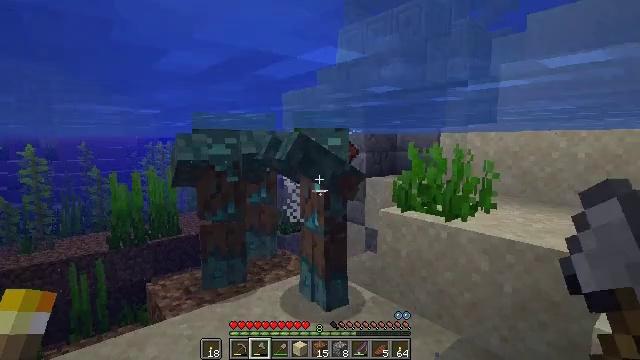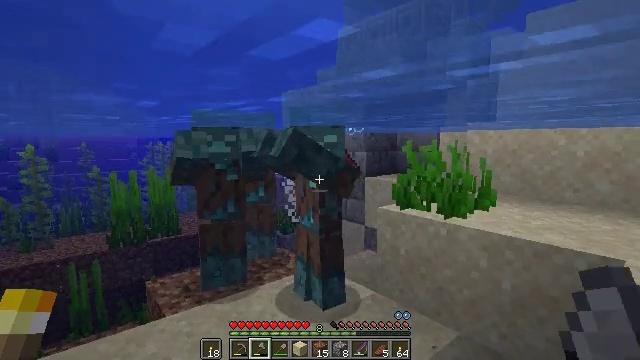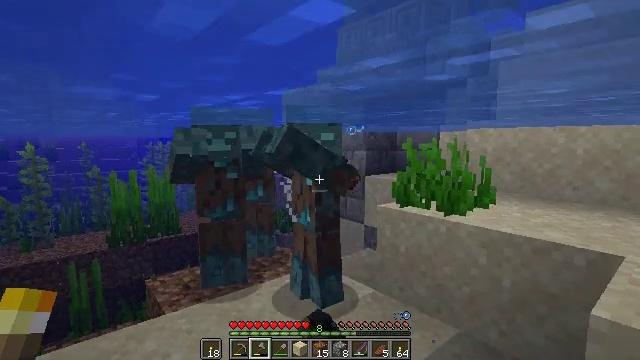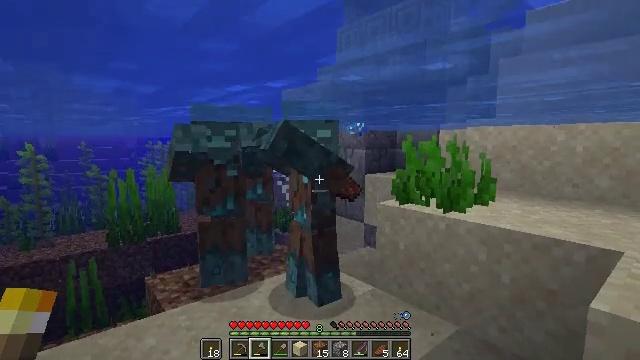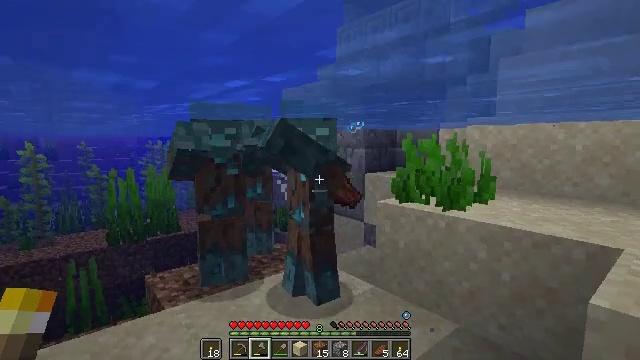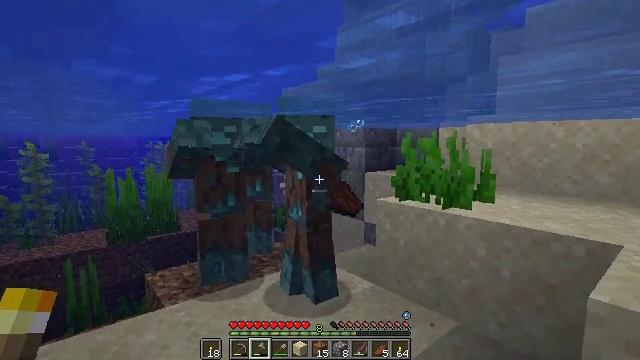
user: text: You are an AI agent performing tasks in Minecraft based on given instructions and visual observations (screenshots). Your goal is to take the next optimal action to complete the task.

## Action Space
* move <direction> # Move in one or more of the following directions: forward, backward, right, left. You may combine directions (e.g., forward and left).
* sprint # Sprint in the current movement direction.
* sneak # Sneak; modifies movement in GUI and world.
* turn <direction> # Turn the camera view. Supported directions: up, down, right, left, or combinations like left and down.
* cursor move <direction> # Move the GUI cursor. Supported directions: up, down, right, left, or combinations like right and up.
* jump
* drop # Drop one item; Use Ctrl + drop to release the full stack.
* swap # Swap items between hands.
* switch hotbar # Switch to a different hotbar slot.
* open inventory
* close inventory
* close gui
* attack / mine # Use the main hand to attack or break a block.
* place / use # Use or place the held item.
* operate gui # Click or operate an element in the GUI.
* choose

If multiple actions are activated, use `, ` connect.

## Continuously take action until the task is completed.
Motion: motion action
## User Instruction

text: Hunt the drowned.
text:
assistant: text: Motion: attack / mine
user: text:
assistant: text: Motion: attack / mine
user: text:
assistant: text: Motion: attack / mine
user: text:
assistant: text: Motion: attack / mine
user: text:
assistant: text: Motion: no_op
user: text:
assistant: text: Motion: no_op